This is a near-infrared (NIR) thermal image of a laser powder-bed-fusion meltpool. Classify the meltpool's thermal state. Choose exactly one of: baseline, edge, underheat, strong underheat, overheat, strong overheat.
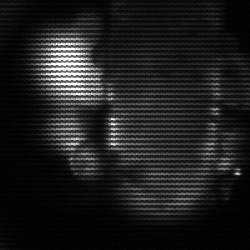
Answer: strong underheat